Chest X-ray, AP view. Patient: 45 years old, sex M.
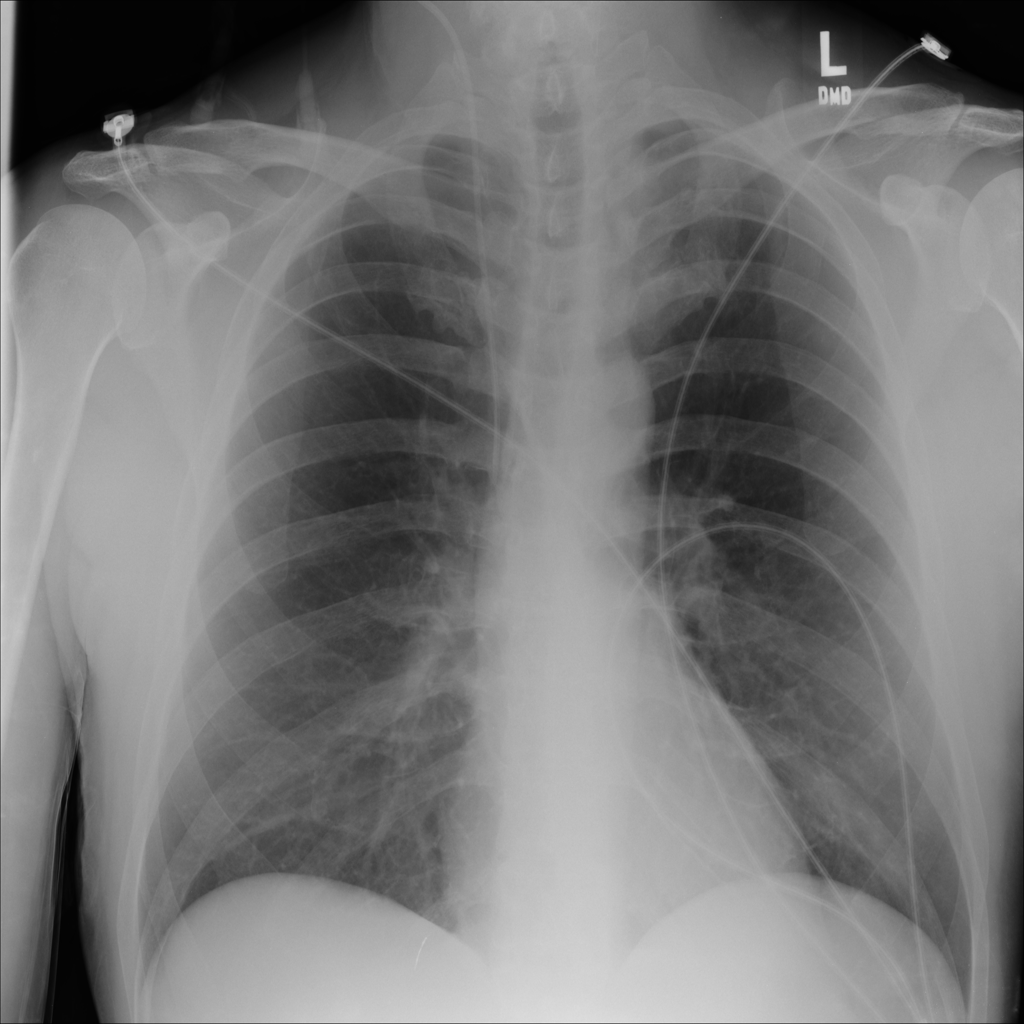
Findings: No Finding